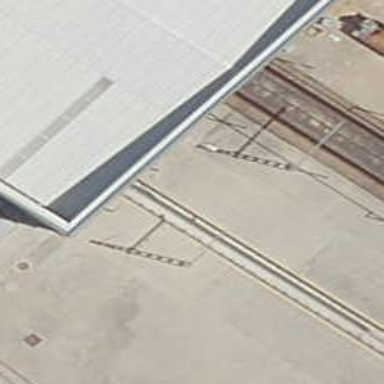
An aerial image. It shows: Yard with electrified contact lines.